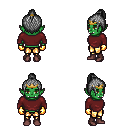
a pixel art fantasy rpg character, female body template, orc, green skin, maroon long-sleeve shirt, gold greaves, gray short topknot hairstyle, gold tiara, gold gloves, maroon shoes, four views (front, back, left, right), 2x2 character sprite sheet, small pixel art, hard edges, no anti-aliasing